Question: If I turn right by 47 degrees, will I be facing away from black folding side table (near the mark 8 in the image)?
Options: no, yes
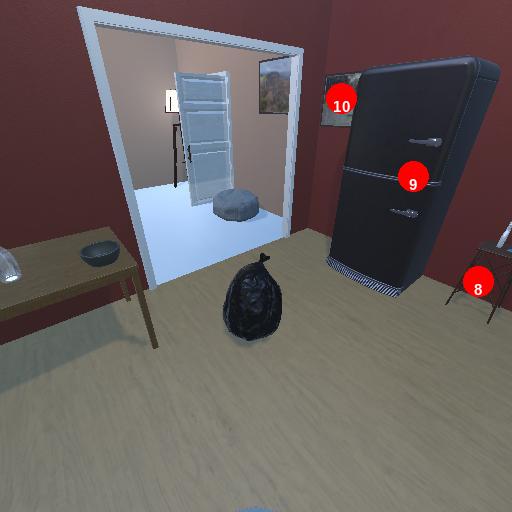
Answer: no